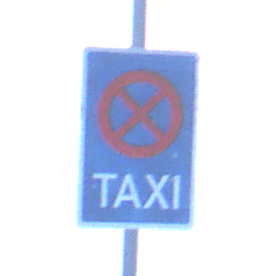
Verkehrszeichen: Taxenstand
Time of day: MorningAfternoon
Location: Outdoor (Nature)
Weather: PartlyCloudy
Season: NotSpecified
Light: Natural